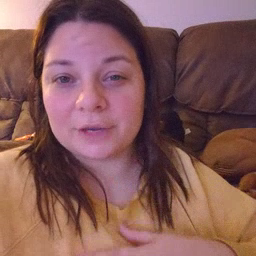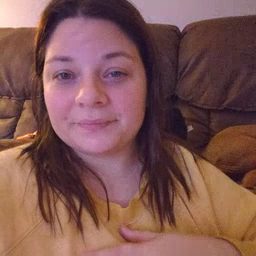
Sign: alligator